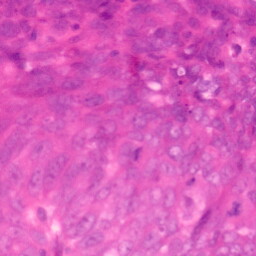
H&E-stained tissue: Colon